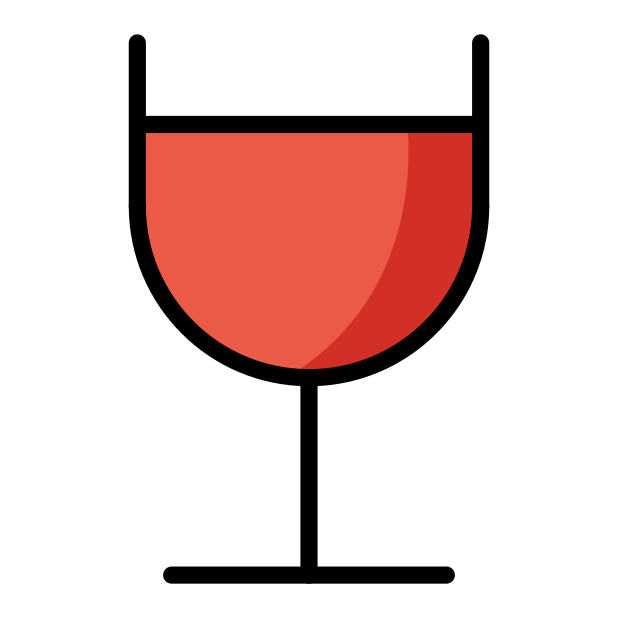
wine glass